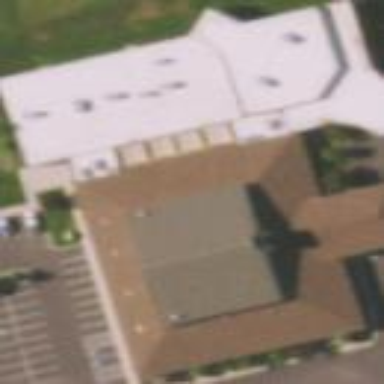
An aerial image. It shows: Building that is place of worship.